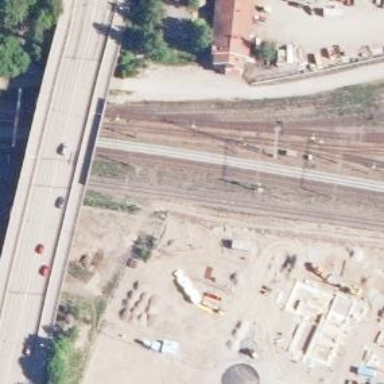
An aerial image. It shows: Railway signal.